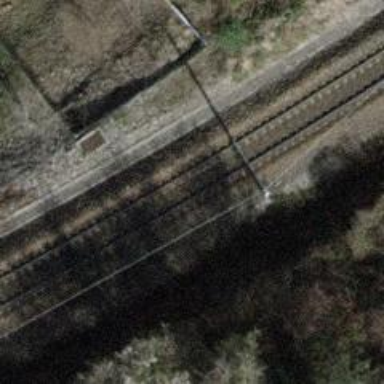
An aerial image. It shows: Railway track with contact line for electrification.